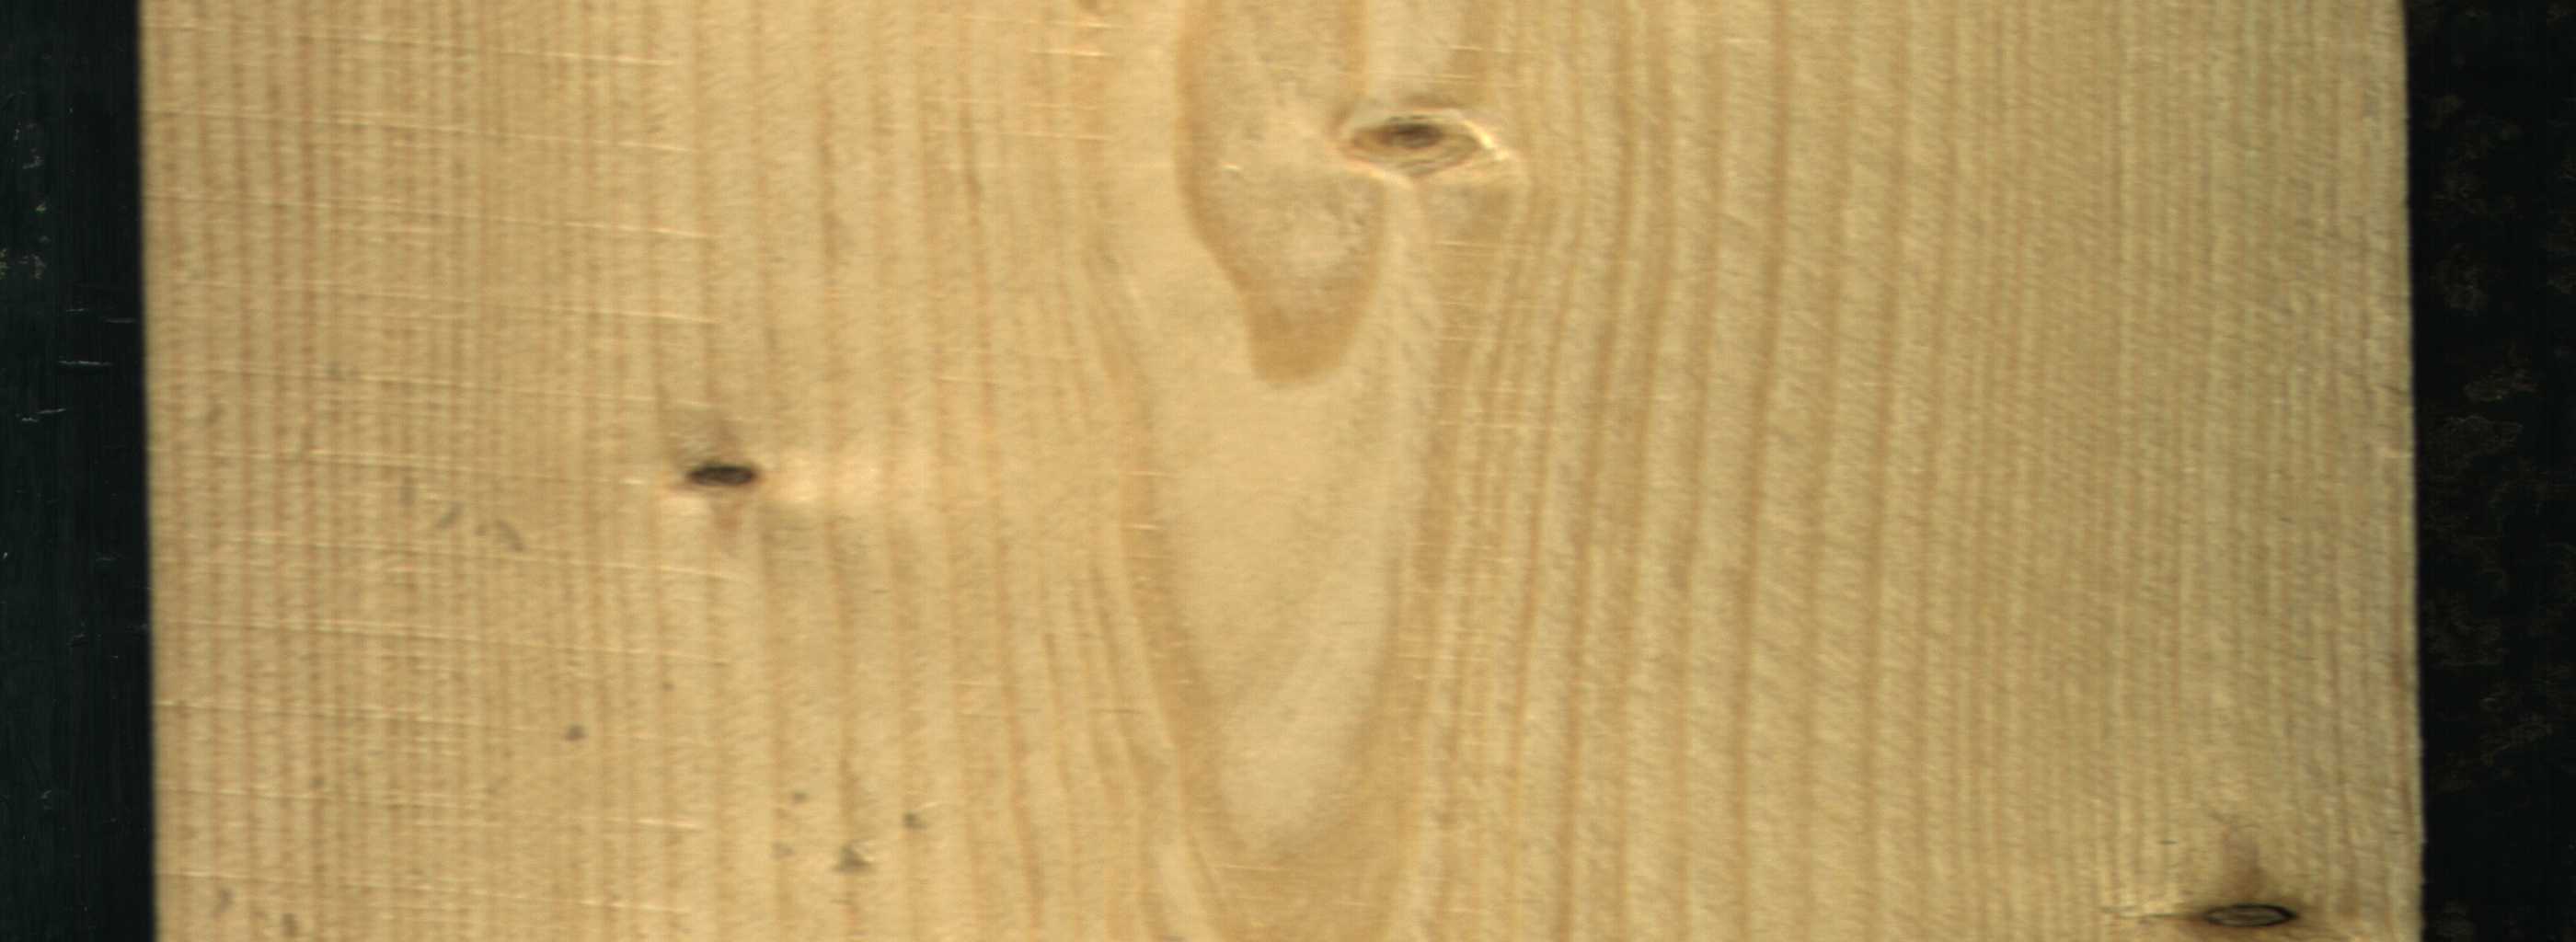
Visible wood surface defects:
Dead_Knot
Dead_Knot
Live_Knot